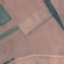
Land use / land cover class: AnnualCrop